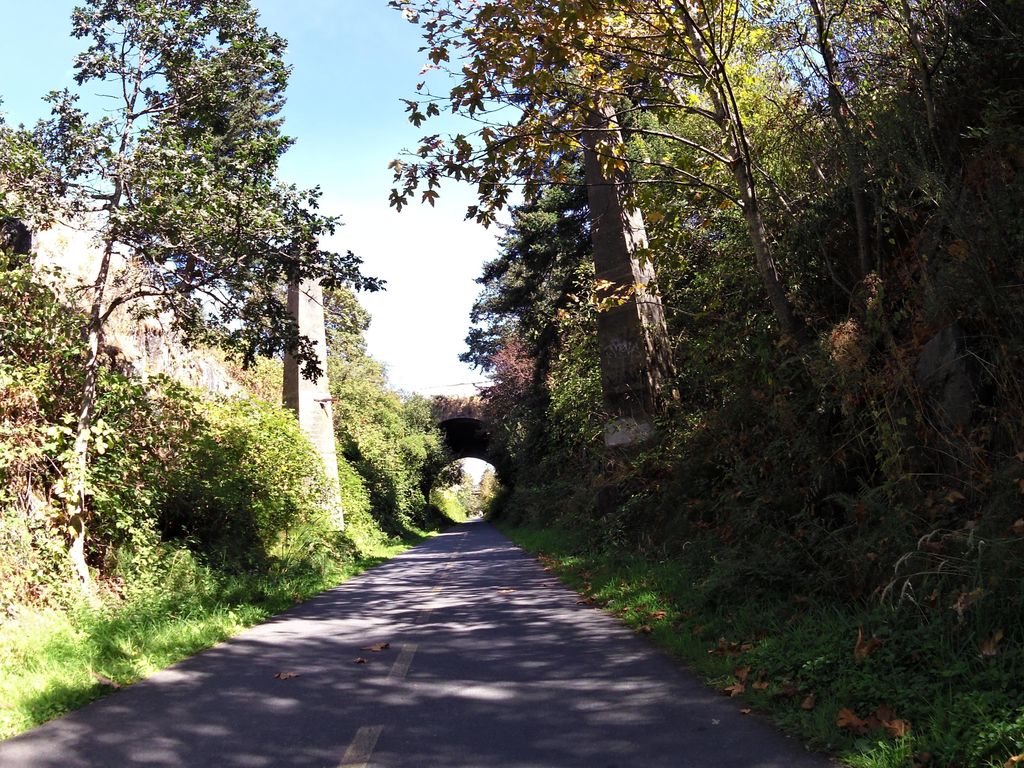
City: victoria